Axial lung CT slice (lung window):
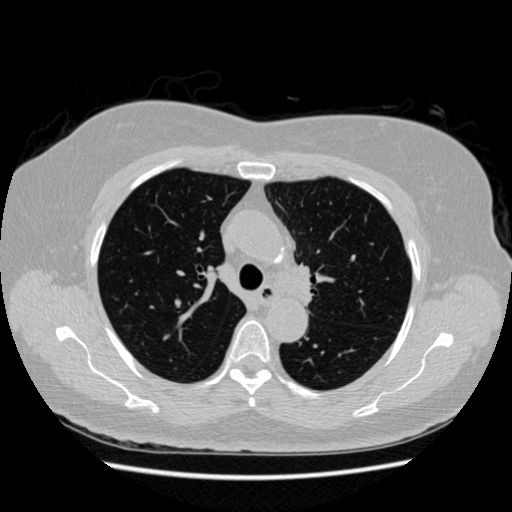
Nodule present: no